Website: crate-barrel
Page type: cross-sells
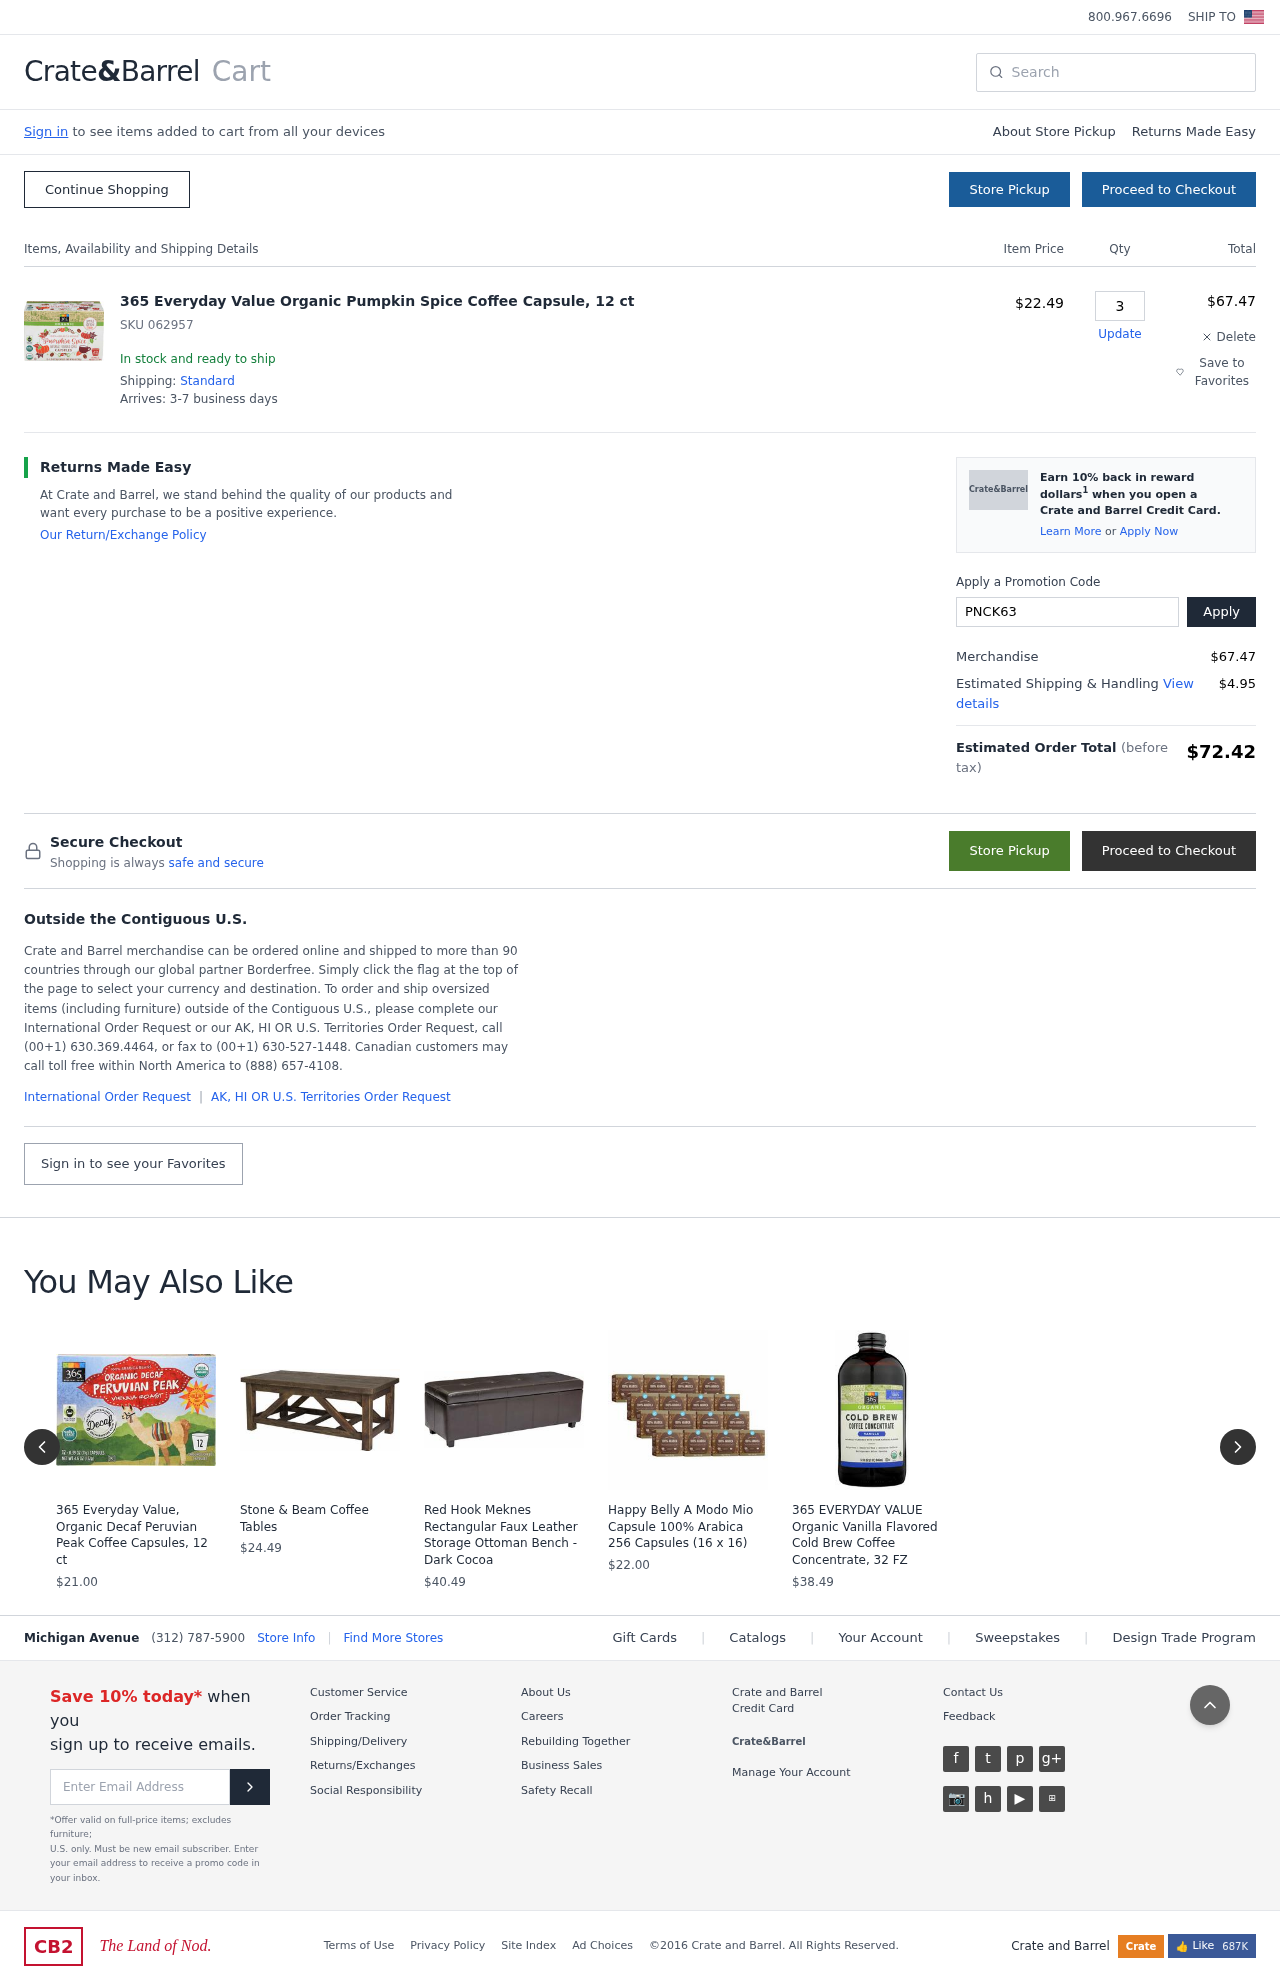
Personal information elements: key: PII_PROMO_CODE
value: PNCK63
Product elements: key: PRODUCT1_NAME
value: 365 Everyday Value Organic Pumpkin Spice Coffee Capsule, 12 ct
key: PRODUCT1_PRICE
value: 22.49
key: PRODUCT1_QUANTITY
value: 3
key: PRODUCT2_NAME
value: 365 Everyday Value, Organic Decaf Peruvian Peak Coffee Capsules, 12 ct
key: PRODUCT2_PRICE
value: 21
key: PRODUCT3_NAME
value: Stone & Beam Coffee Tables
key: PRODUCT3_PRICE
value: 24.49
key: PRODUCT4_NAME
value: Red Hook Meknes Rectangular Faux Leather Storage Ottoman Bench - Dark Cocoa
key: PRODUCT4_PRICE
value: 40.49
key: PRODUCT5_NAME
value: Happy Belly A Modo Mio Capsule 100% Arabica 256 Capsules (16 x 16)
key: PRODUCT5_PRICE
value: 22
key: PRODUCT6_NAME
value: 365 EVERYDAY VALUE Organic Vanilla Flavored Cold Brew Coffee Concentrate, 32 FZ
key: PRODUCT6_PRICE
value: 38.49
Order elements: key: ORDER_SKU
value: SKU 062957
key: ORDER_ITEM_TOTAL
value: $67.47
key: ORDER_SUBTOTAL
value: $67.47
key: ORDER_SHIPPING_COST
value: $4.95
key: ORDER_TOTAL
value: $72.42
Search elements: key: HEADER_SEARCH
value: Search